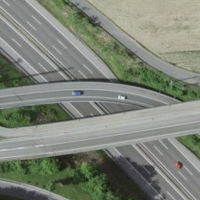
EUNIS habitat code: 57
Species observed at this site:
Chorthippus brunneus
Chorthippus biguttulus